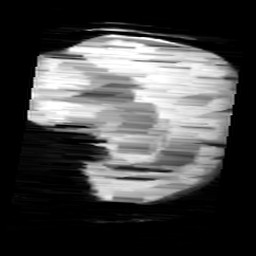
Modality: minIP
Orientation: sagittal
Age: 11
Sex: male
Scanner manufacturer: siemens
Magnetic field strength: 3 T
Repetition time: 0.027 s
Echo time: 0.02 s